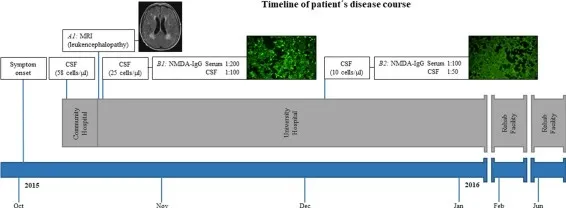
Timeline of patient's disease course. (A1) Exemplary axial fluid-attenuated inversion recovery (FLAIR) magnetic resonance imaging (MRI) of the brain demonstrated leukoencephalopathy but no signs of inflammation. Immune-fluorescence microscopy of anti-NMDA receptor staining with high (B1) and low titers (B2) in serum (depicted) and CSF. Bright green cells represent an antibody-antigen-interaction (B1) while dim cells do not reveal such interaction (B2). CSF, cerebrospinal fluid; MRI, magnetic resonance imaging; MP, methylprednisolone; IA, immunoadsorption-therapy; IG, intravenous immunoglobulins; RTX, rituximab; CP, cyclophosphamide; Anti-NMDA receptor, Anti-N-methyl-D-aspartate receptor.
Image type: chart (chart)